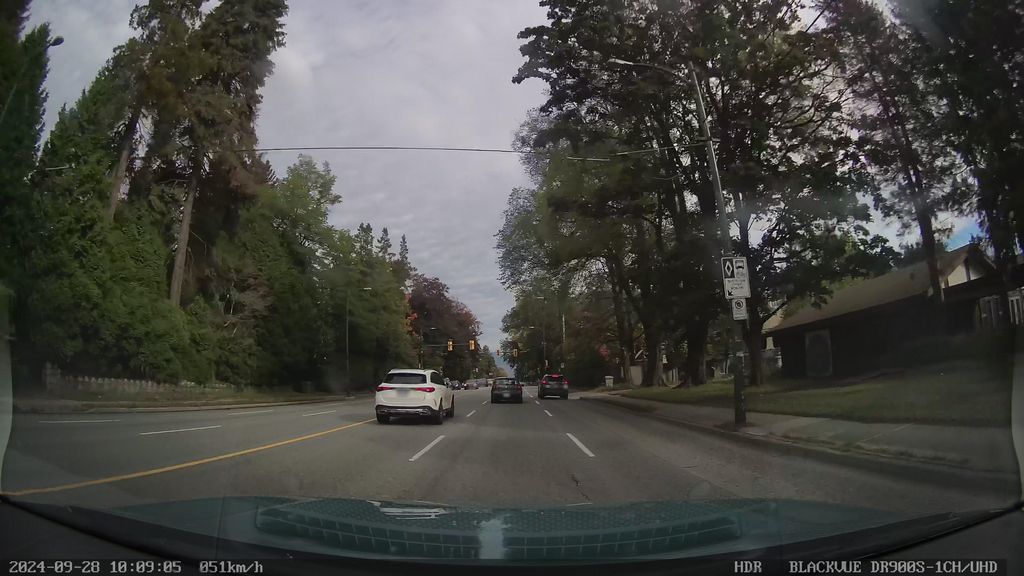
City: vancouver